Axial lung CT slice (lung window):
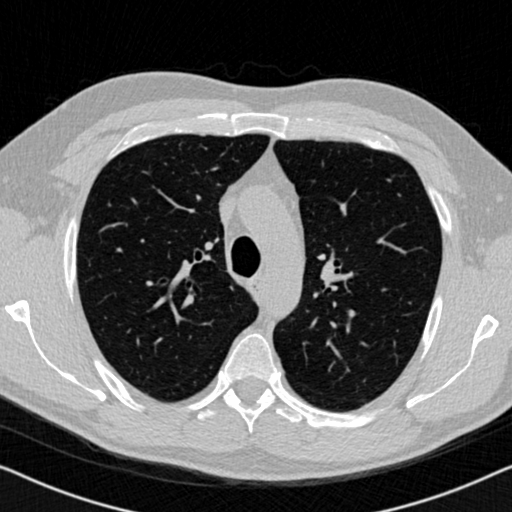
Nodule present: no